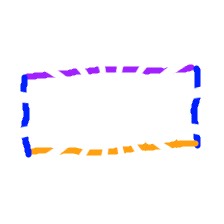
Shape: rectangle